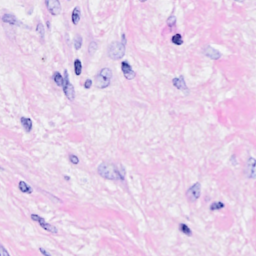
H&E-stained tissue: Breast